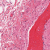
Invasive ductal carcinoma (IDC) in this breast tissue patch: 0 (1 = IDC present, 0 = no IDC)